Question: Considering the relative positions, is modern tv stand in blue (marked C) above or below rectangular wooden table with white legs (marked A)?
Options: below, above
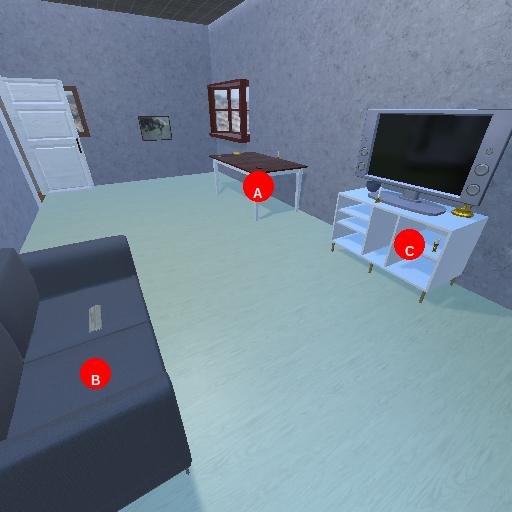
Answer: below